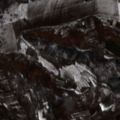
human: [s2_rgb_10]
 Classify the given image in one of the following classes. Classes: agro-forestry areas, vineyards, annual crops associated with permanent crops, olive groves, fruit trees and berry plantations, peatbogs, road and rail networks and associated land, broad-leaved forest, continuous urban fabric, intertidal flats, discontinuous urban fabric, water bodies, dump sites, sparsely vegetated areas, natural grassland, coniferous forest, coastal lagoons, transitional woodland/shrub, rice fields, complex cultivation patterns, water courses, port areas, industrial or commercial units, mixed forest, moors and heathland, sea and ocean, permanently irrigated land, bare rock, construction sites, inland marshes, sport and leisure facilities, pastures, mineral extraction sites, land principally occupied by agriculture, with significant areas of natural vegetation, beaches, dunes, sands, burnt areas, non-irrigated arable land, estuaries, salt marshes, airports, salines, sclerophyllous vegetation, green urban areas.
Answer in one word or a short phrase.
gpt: fruit trees and berry plantations, complex cultivation patterns, land principally occupied by agriculture, with significant areas of natural vegetation, broad-leaved forest